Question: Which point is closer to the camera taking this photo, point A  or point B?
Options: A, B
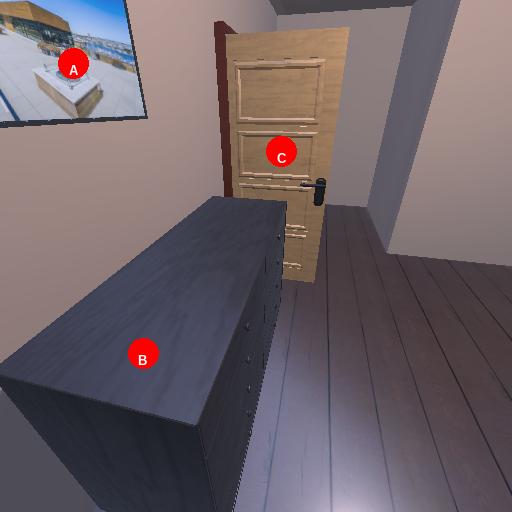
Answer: A